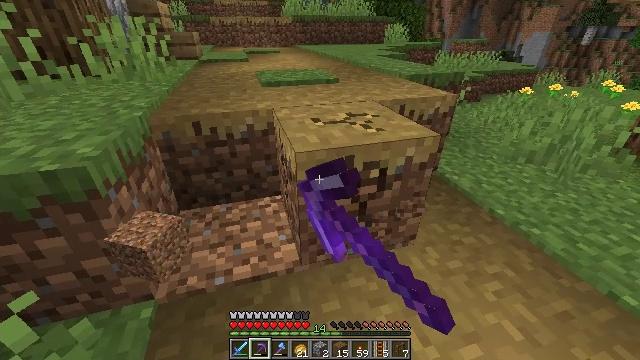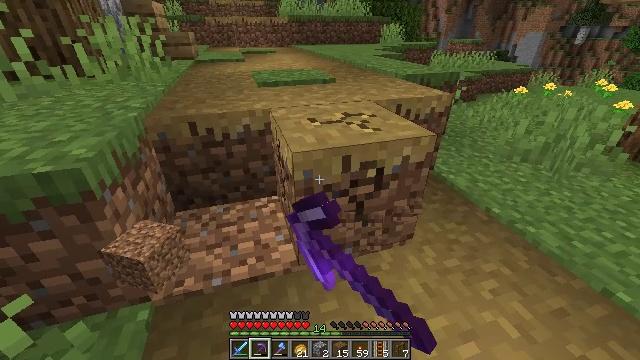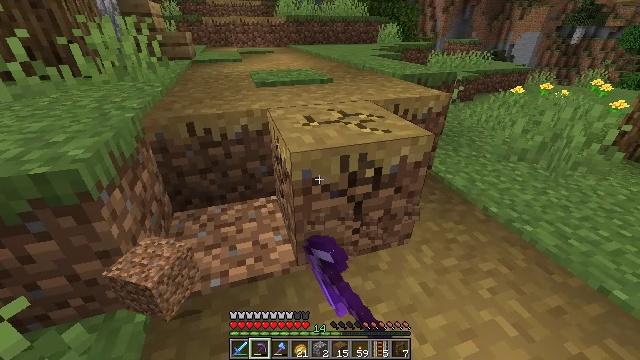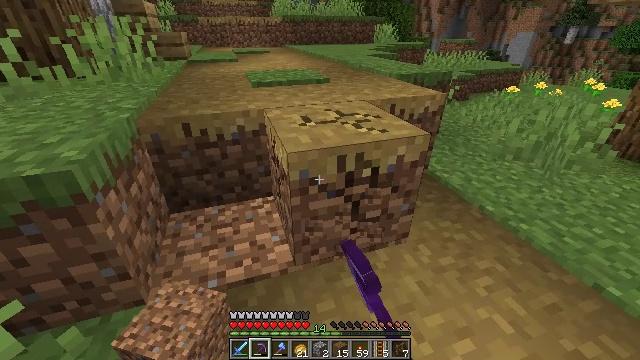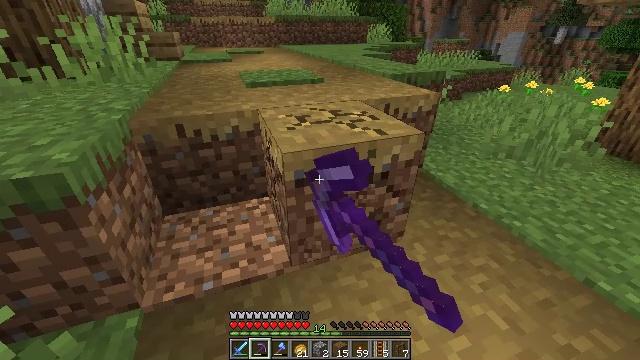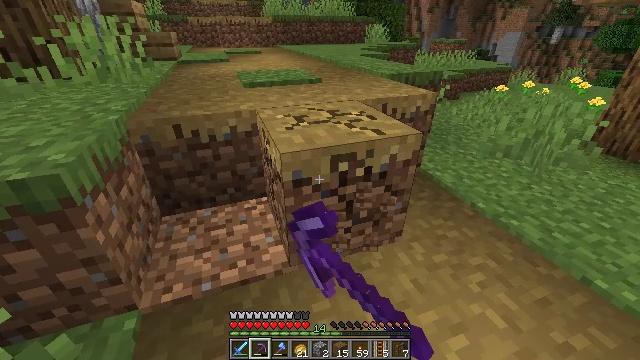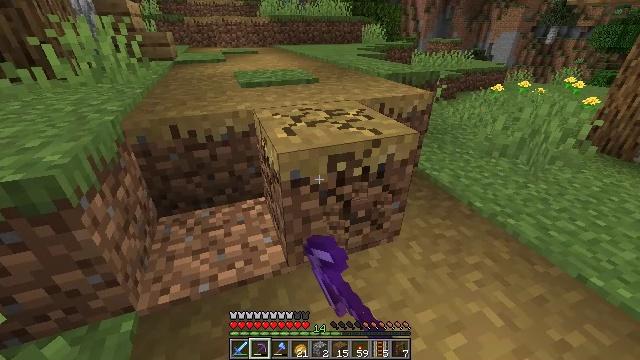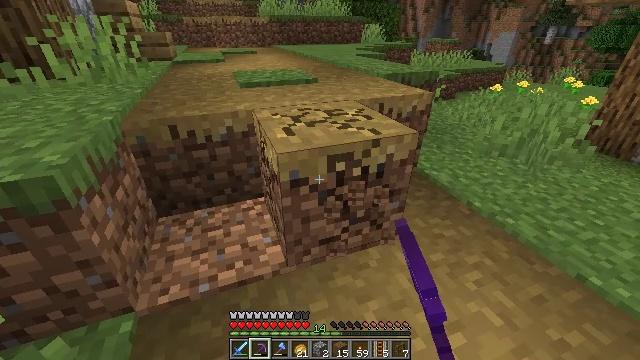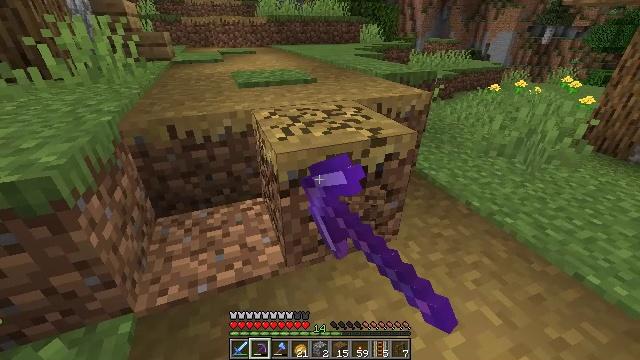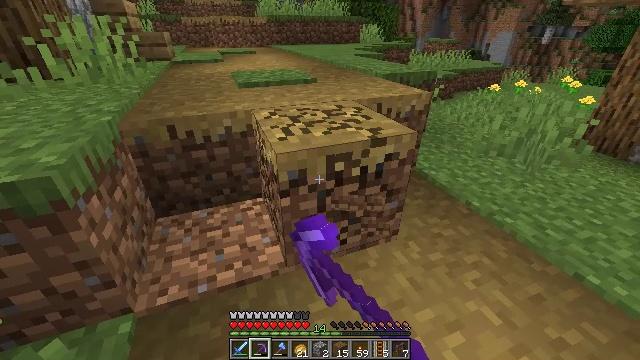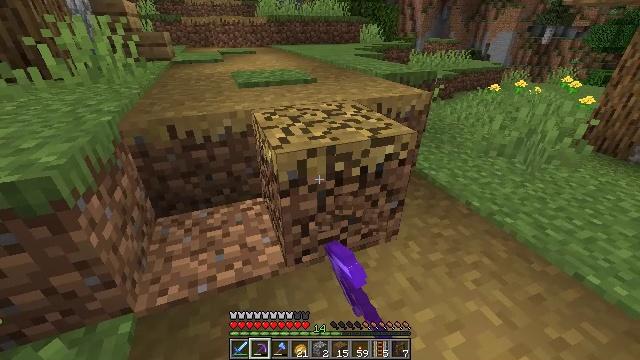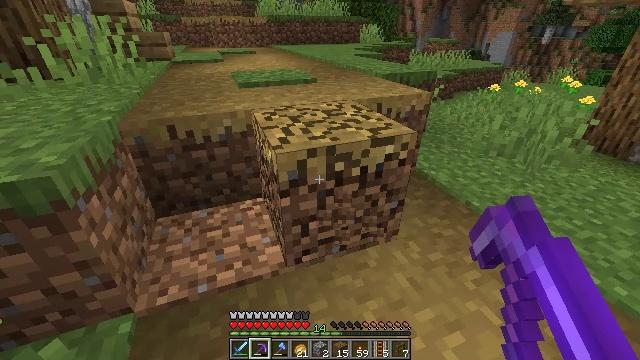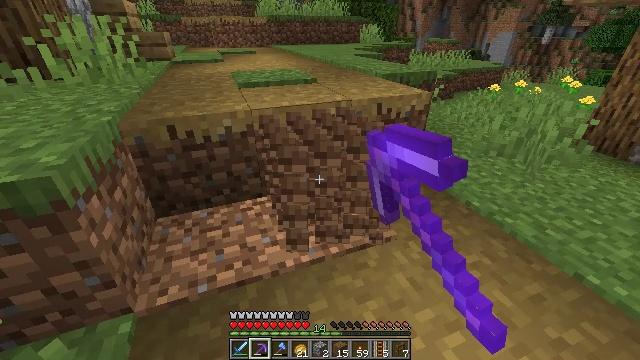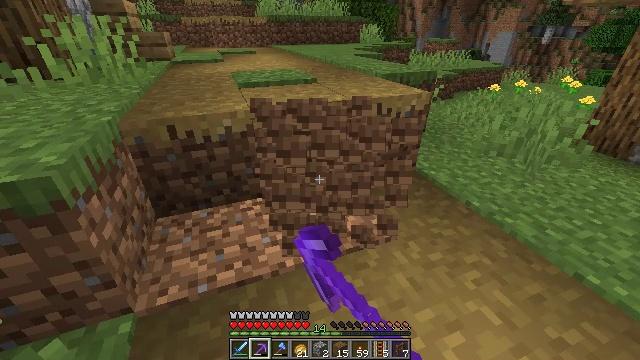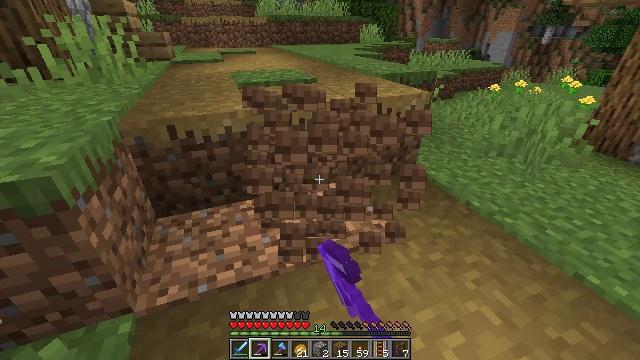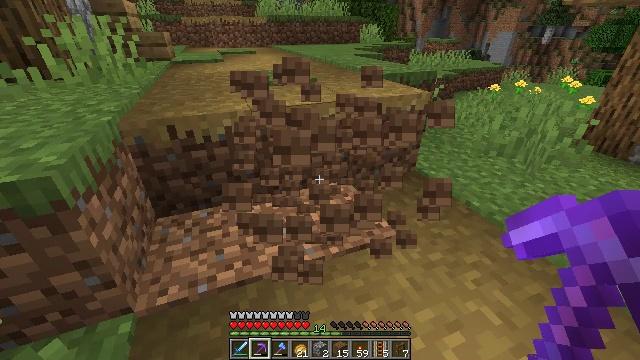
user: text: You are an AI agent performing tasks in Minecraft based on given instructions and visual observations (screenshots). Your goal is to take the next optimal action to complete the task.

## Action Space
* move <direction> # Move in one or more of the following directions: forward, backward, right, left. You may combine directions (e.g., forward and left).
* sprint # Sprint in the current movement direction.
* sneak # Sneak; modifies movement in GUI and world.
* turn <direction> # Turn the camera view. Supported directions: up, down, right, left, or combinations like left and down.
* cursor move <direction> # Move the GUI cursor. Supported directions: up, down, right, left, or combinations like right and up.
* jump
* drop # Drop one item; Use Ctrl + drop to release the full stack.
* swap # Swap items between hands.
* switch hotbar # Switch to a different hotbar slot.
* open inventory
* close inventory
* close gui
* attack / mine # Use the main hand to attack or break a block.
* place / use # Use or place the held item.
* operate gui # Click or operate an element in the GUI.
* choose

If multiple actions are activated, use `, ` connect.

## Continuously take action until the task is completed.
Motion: motion action
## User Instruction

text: Mine the grass path to create a new path.
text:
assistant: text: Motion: attack / mine
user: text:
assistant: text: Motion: attack / mine
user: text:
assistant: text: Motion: attack / mine
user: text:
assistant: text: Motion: turn right, attack / mine
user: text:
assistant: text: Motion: attack / mine
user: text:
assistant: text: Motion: attack / mine
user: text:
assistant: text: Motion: attack / mine
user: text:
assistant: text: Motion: attack / mine
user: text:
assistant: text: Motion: attack / mine
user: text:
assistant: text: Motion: attack / mine
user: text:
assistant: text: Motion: attack / mine
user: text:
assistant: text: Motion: attack / mine
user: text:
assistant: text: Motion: attack / mine
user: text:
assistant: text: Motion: attack / mine
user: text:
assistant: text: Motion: attack / mine
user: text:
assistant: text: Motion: attack / mine
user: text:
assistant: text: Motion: attack / mine